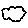
Label: cloud